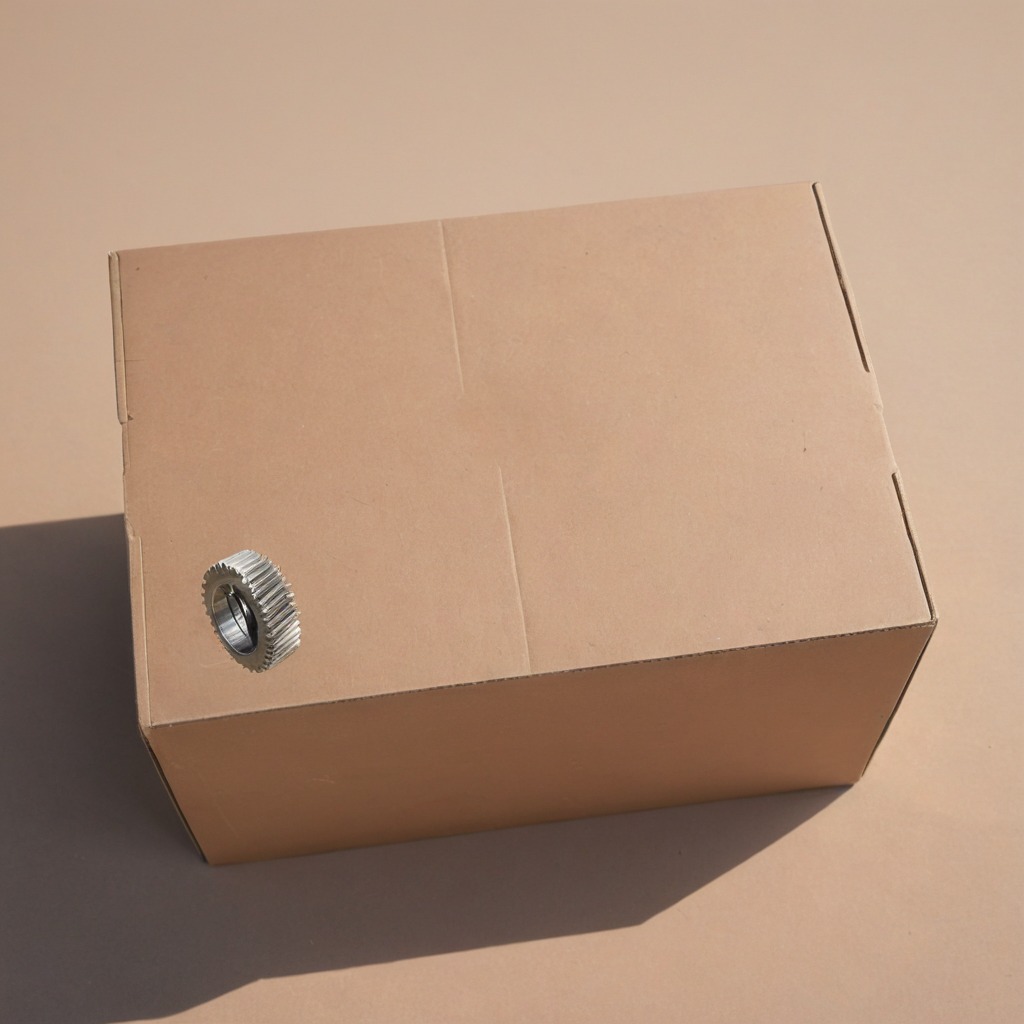
A steel gear with teeth is lying on a clean dry cardboard box surface in an outdoor workshop during daytime bright natural light soft shadows slightly creased but